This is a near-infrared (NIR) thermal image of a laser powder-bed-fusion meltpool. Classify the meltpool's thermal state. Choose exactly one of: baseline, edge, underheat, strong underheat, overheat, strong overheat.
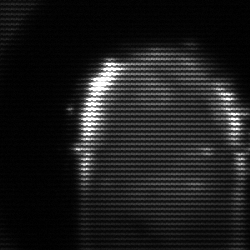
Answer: baseline